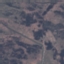
Land use / land cover class: HerbaceousVegetation